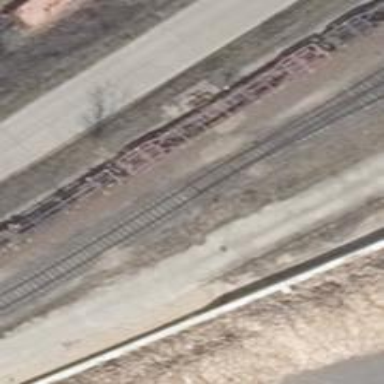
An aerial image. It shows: Railway switch.